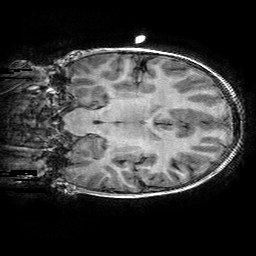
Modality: T1w
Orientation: coronal
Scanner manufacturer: ge
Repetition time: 0.008096 s
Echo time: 0.00318 s